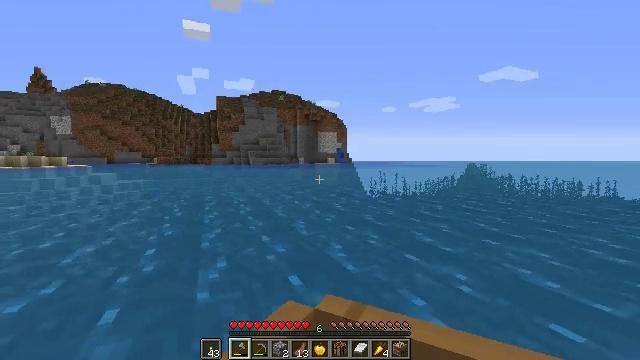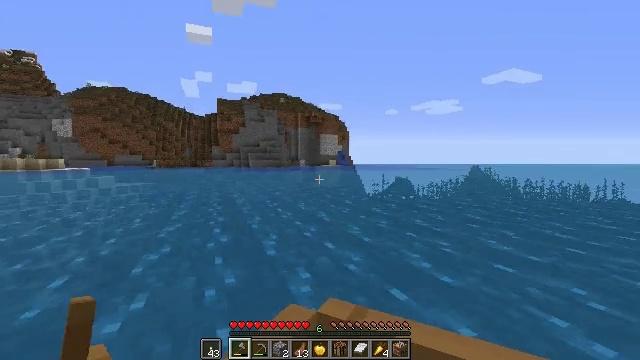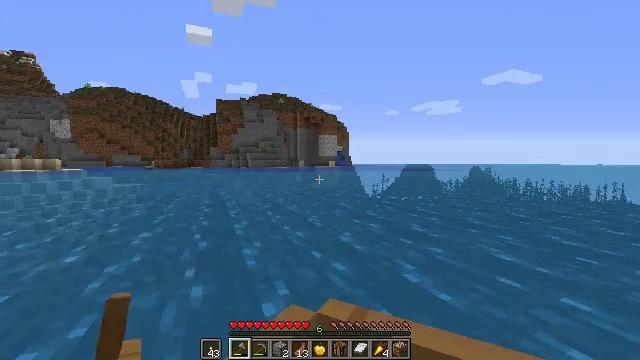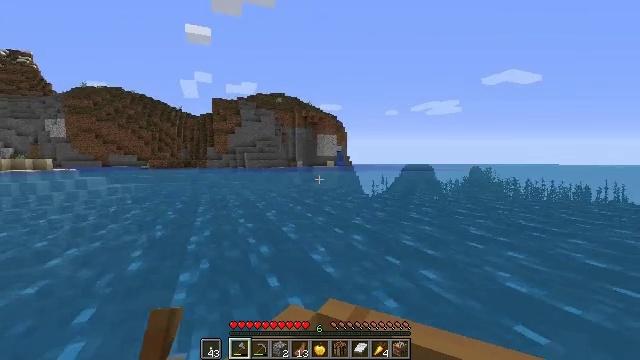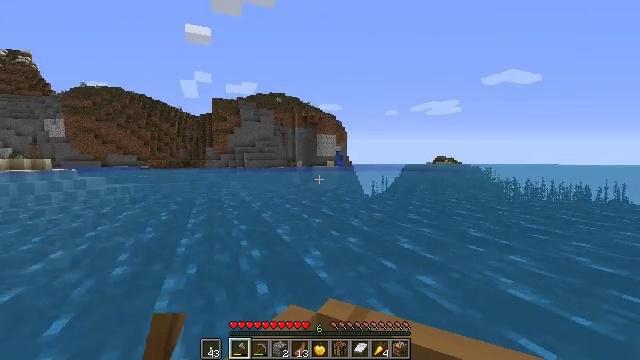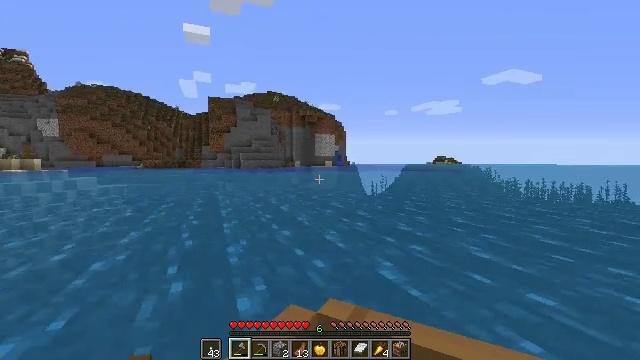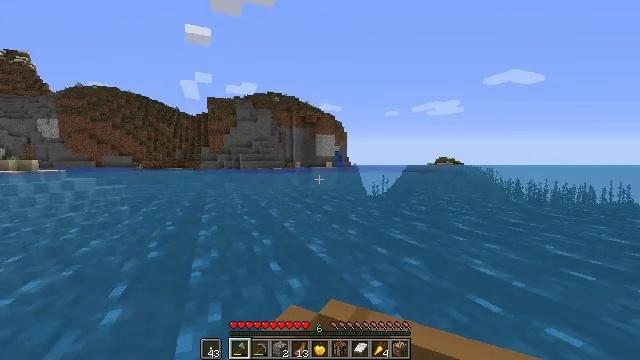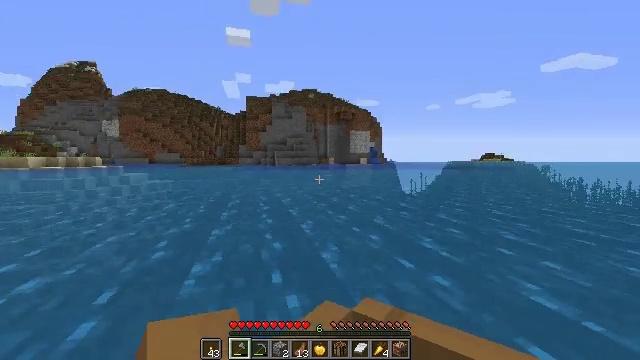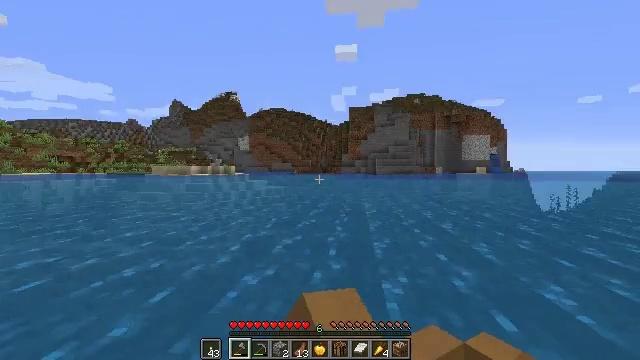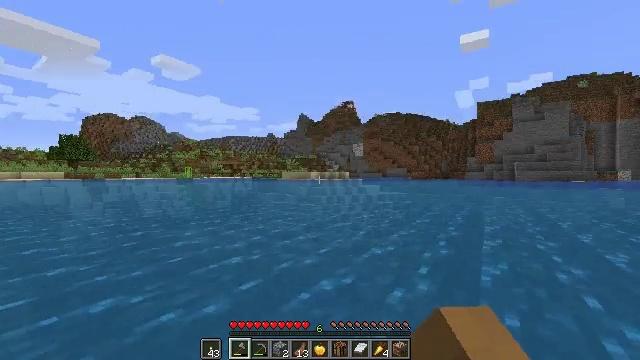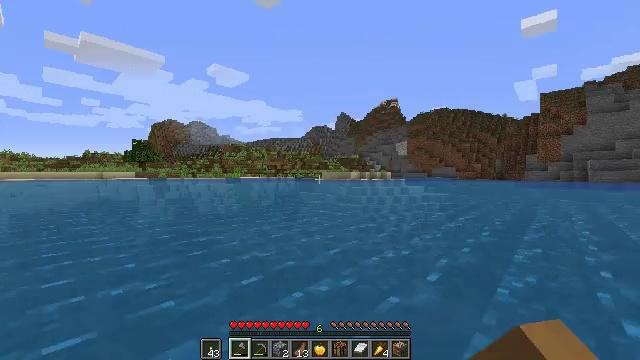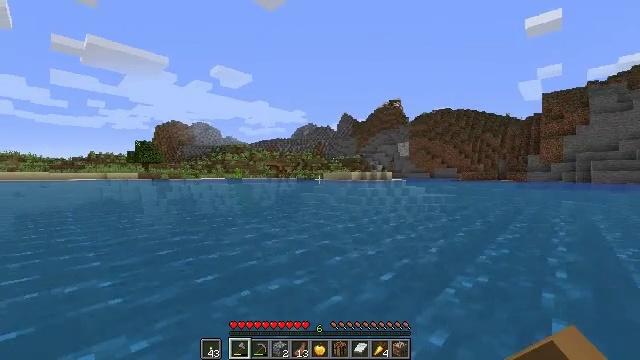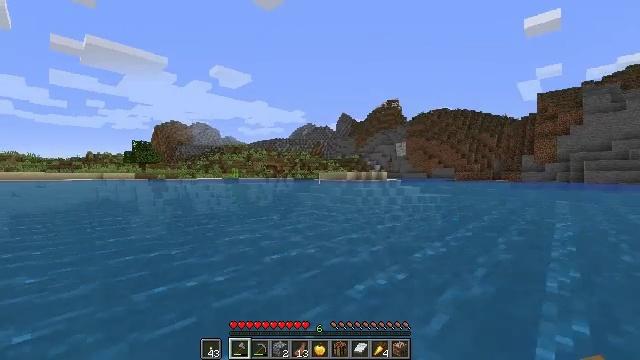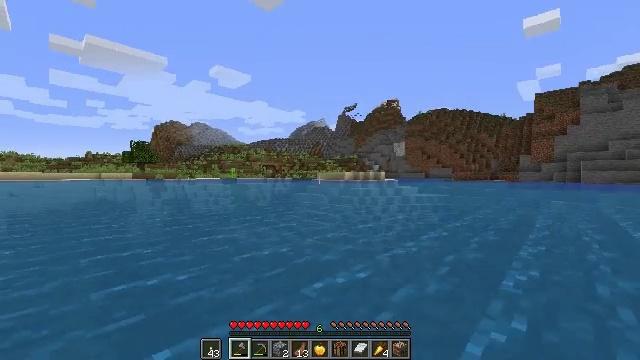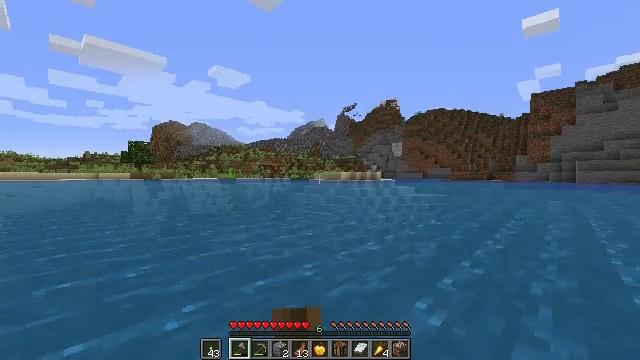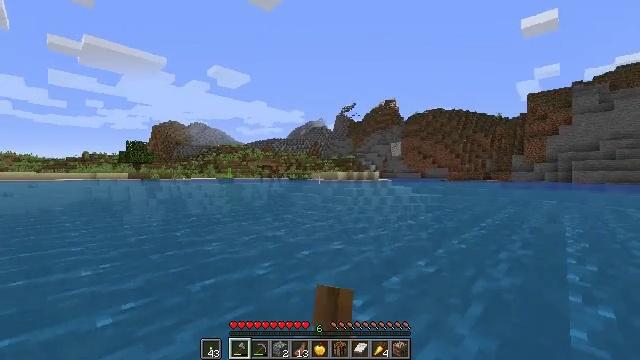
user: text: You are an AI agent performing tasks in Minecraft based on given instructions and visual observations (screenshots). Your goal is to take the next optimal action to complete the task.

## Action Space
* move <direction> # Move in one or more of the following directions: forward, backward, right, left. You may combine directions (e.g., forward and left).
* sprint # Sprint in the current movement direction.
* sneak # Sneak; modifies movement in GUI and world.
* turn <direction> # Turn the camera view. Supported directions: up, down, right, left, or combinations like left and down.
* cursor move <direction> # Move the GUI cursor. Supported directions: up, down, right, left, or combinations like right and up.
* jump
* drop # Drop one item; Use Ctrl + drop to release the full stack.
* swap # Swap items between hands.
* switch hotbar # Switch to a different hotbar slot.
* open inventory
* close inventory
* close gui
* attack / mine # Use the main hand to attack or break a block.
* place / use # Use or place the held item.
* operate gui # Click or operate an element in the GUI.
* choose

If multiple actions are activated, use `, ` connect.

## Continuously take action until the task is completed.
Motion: motion action
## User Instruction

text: Mine the dandelion from the ground.
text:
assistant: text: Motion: move forward
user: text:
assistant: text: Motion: move forward
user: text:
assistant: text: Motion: move forward
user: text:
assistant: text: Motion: move forward
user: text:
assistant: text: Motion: move forward
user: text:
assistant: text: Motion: move forward
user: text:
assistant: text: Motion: move forward, turn left
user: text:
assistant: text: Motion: move forward, turn left and up
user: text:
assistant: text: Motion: move forward, turn left and up
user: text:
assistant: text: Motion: move forward, turn left
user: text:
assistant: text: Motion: move forward
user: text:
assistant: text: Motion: move forward
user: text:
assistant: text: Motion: move forward
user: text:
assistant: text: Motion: move forward
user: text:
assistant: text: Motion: move forward
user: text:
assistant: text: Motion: move forward
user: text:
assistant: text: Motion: move forward
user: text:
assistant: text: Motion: move forward
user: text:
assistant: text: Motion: move forward
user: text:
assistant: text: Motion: move forward
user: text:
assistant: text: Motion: move forward
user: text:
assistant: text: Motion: move forward
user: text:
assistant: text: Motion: move forward
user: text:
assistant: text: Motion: move forward
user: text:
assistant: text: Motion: move forward
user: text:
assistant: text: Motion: move forward and move left
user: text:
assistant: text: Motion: move forward and move left
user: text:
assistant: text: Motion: move forward and move left, turn right and up
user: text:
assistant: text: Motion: move forward, turn right
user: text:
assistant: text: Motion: move forward, turn right and down